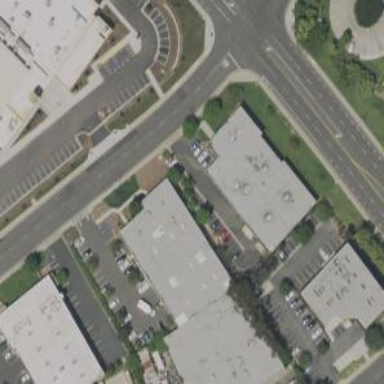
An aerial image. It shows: Commercial area.